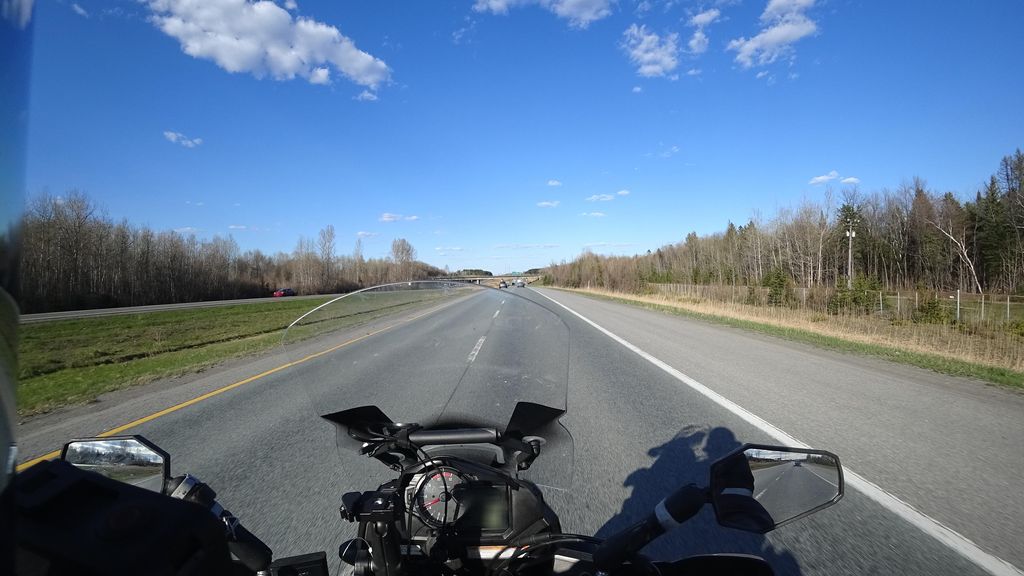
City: quebec_city